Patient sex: M
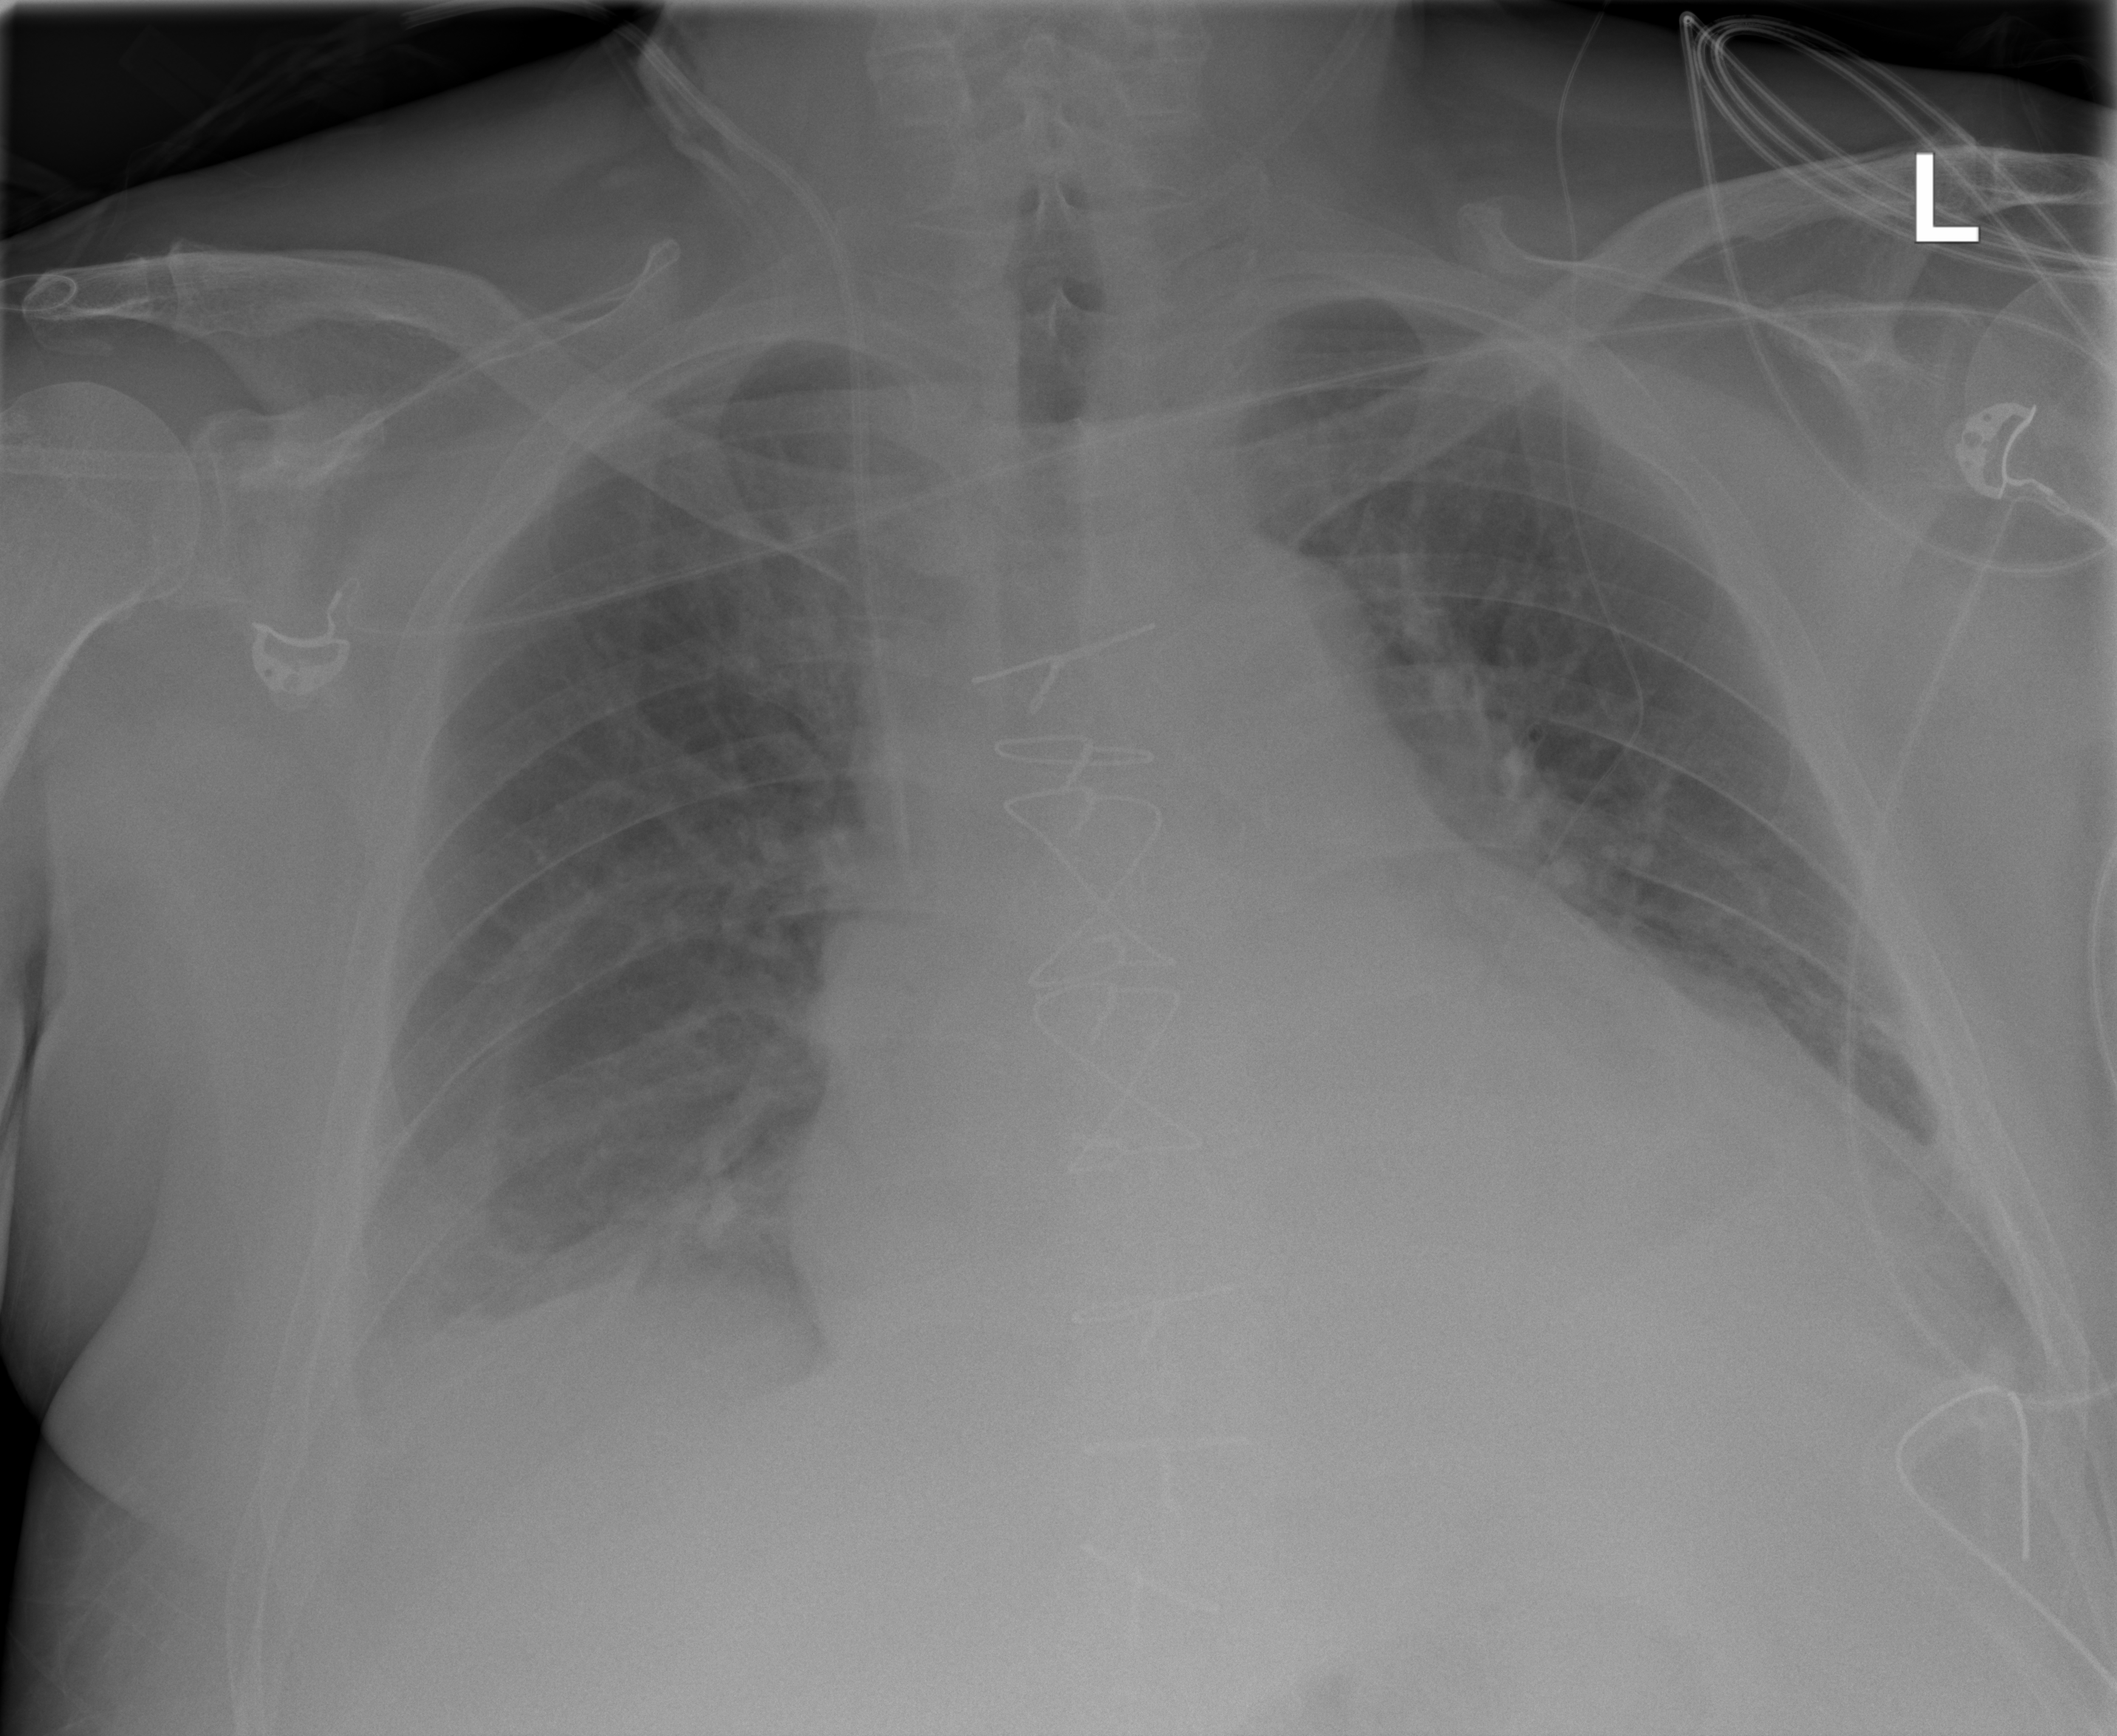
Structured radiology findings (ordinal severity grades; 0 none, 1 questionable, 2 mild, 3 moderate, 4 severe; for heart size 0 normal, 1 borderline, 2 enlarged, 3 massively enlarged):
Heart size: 3
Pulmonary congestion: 2
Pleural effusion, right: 2
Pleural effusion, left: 2
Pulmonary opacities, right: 0
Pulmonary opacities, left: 0
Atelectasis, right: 2
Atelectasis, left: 2